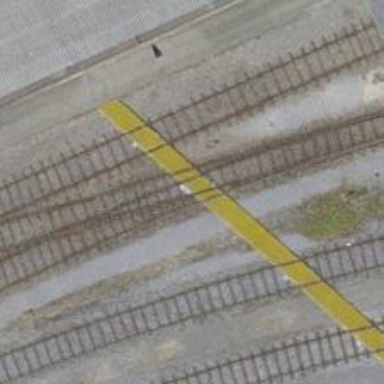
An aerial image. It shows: Single-track railway yard.